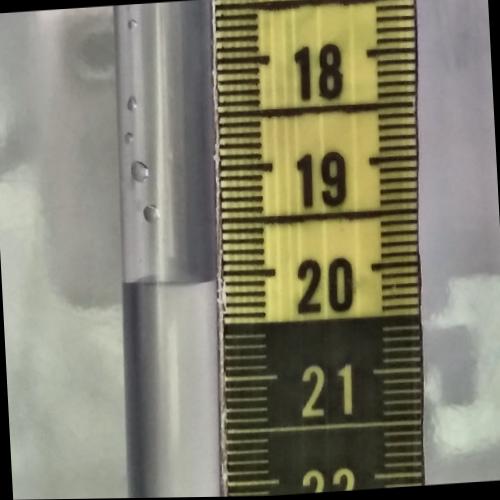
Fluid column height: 20.0 cm